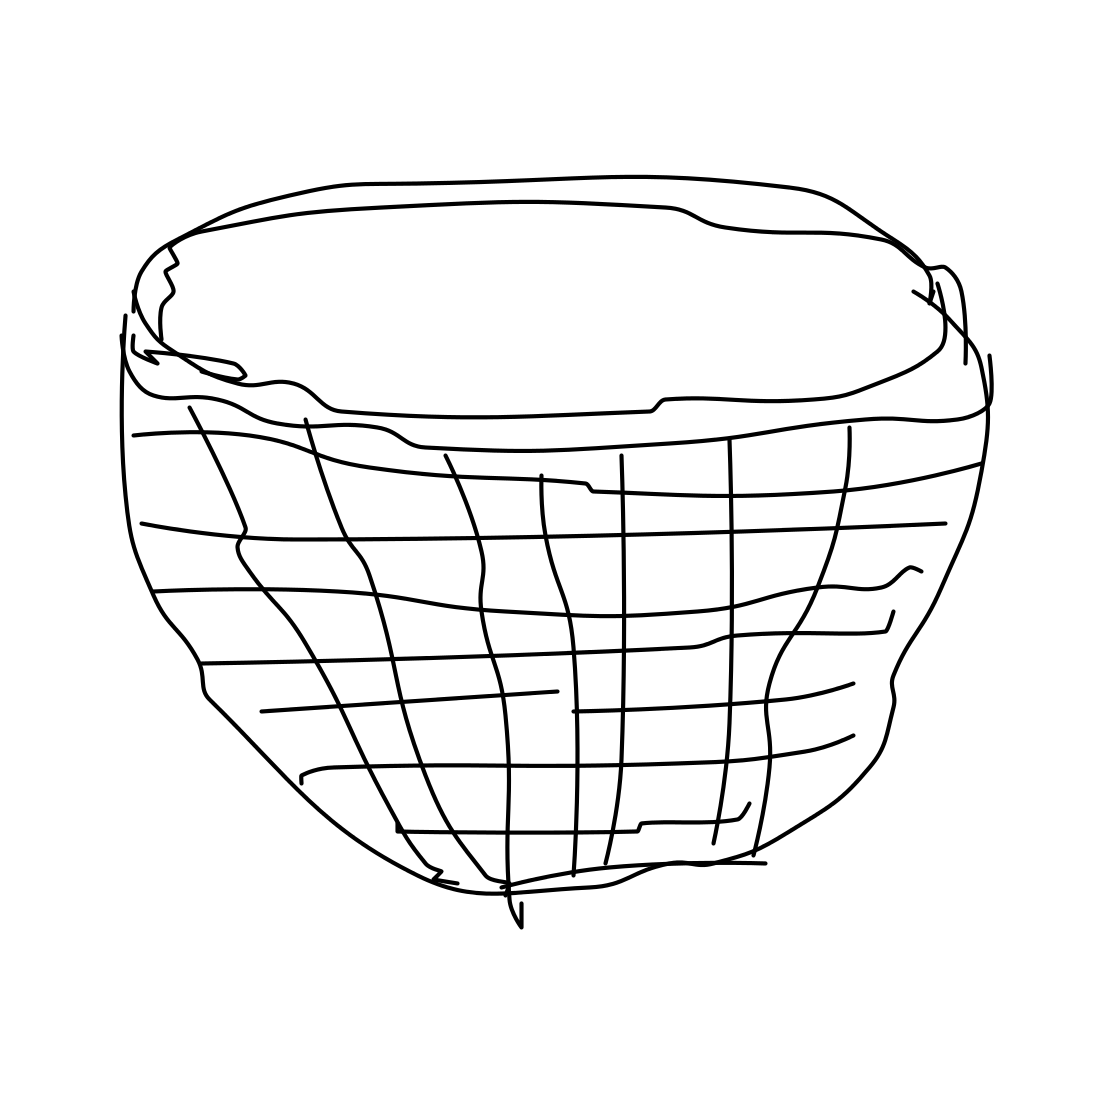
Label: basket